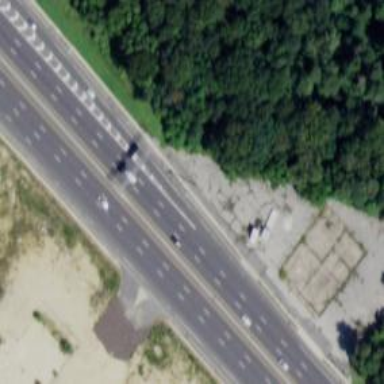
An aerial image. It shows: Trunk_link highway with jughandle junction.